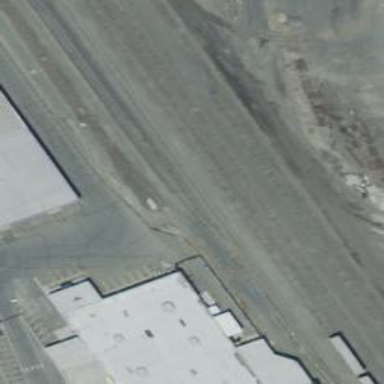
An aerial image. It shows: Railway siding with rails.